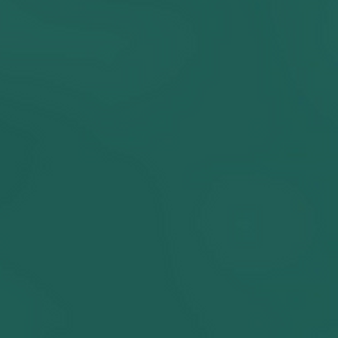
Label: other